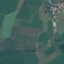
Land use / land cover class: Pasture